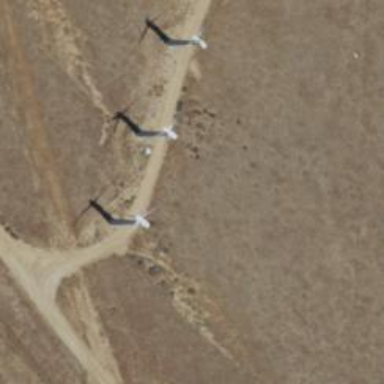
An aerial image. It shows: Wind power generator employing wind turbines.